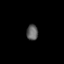
Tissue: prostate
Cell type: T cells
Senescence score: 0.2804
Nuclear area (px): 177
Mean DAPI intensity: 95.322